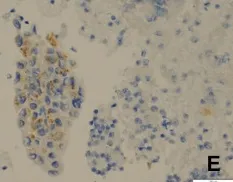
Immunohistochemistry NapsinA positive expression positive expression of TTF-1 and NapsinA revealed a high probability that the tumor originated from the lung.
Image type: pathology (immunostaining)